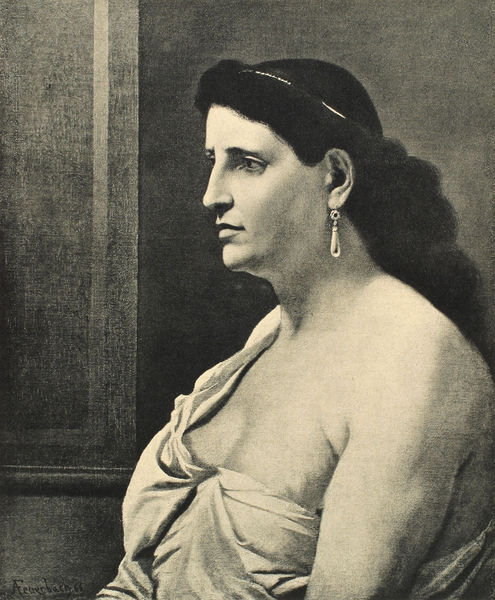
Titel: Römerin
Künstler: Anselm Feuerbach
Institution: Leipzig, Stadtgeschichtliches Museum
Schlagwörter: hand, nackt, schatten, umhang, weiß, sitzen, busen, fenster, frau, haar, mund, nase, ohr, ohrring, profil, schwarz, blick, tuch, arm, augen, rahmen, auge, haare, ohrringe, kinn, lippen, locken, schulter, schultern, halbprofil, schatte